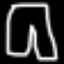
Label: pants